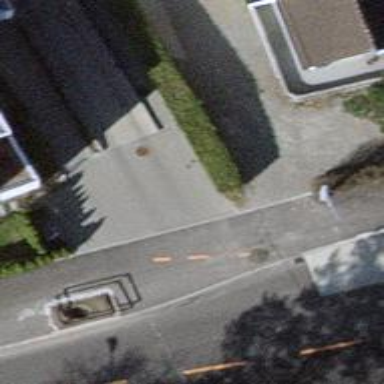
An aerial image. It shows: Unmarked crossing with traffic calming table on the road.